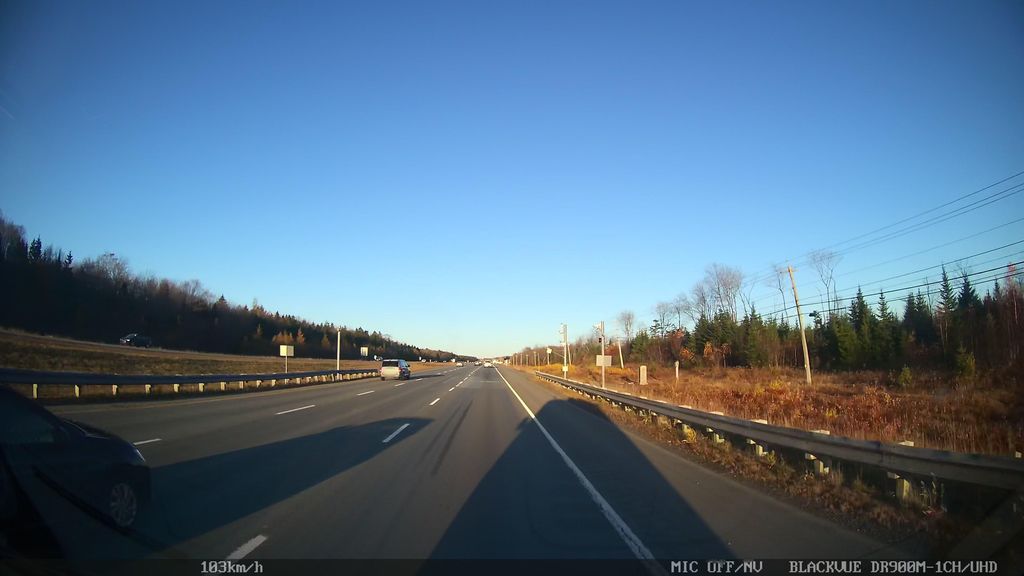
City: halifax